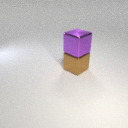
large purple metal cube above large brown metal cube